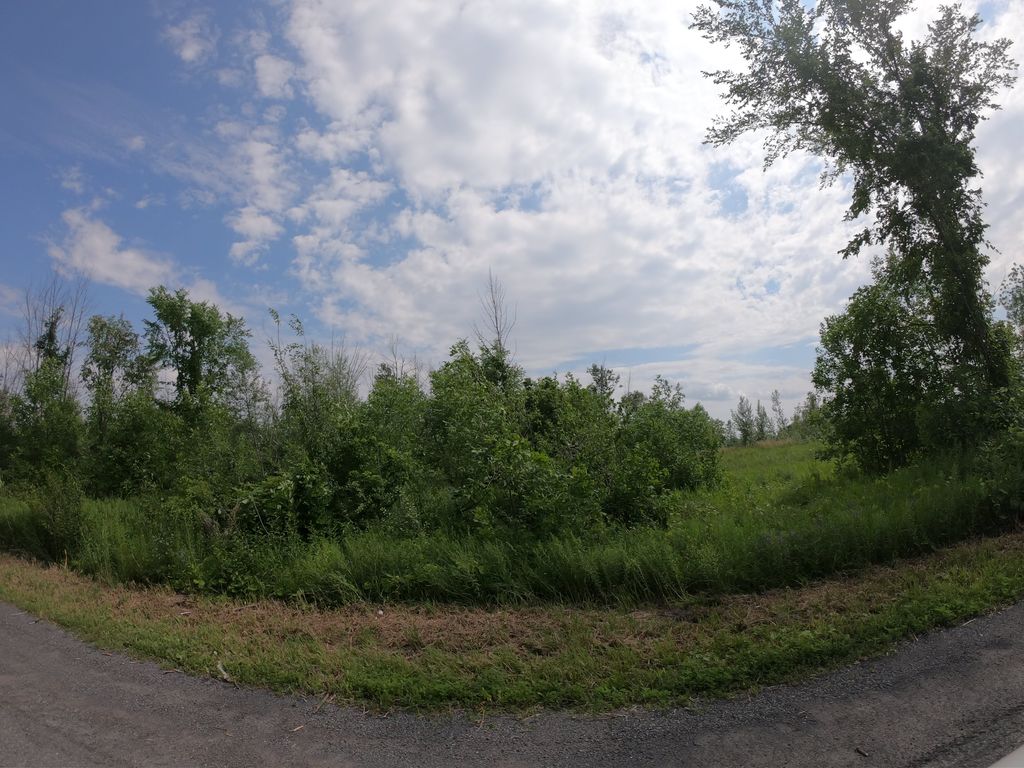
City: ottawa-gatineau